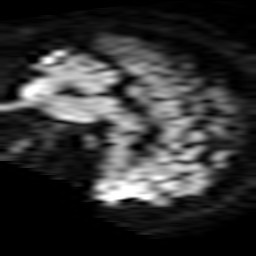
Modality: TRACE
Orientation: sagittal
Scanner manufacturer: philips
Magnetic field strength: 1.5 T
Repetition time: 2.971 s
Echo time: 0.06279 s